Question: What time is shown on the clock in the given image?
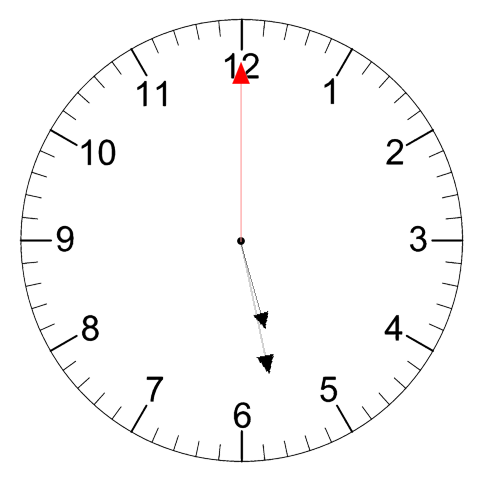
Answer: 05:28:00